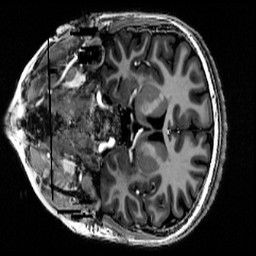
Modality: T1w
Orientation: coronal